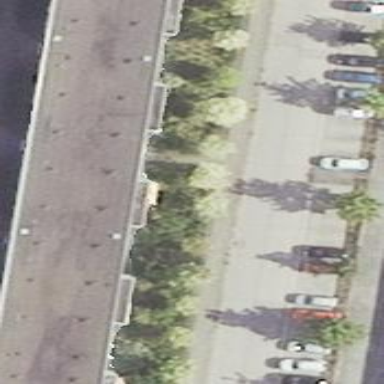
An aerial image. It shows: Flat-roofed apartment building.